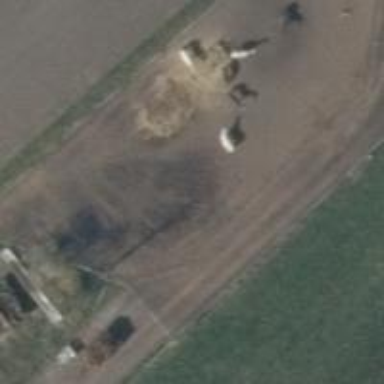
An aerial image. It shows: Farmyard area.